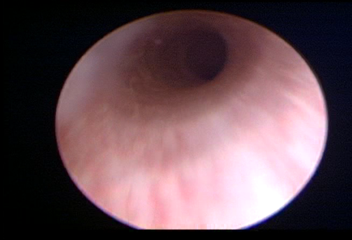
Modality: WLC
Class: Normal mucosa
Bladder cancer association: No